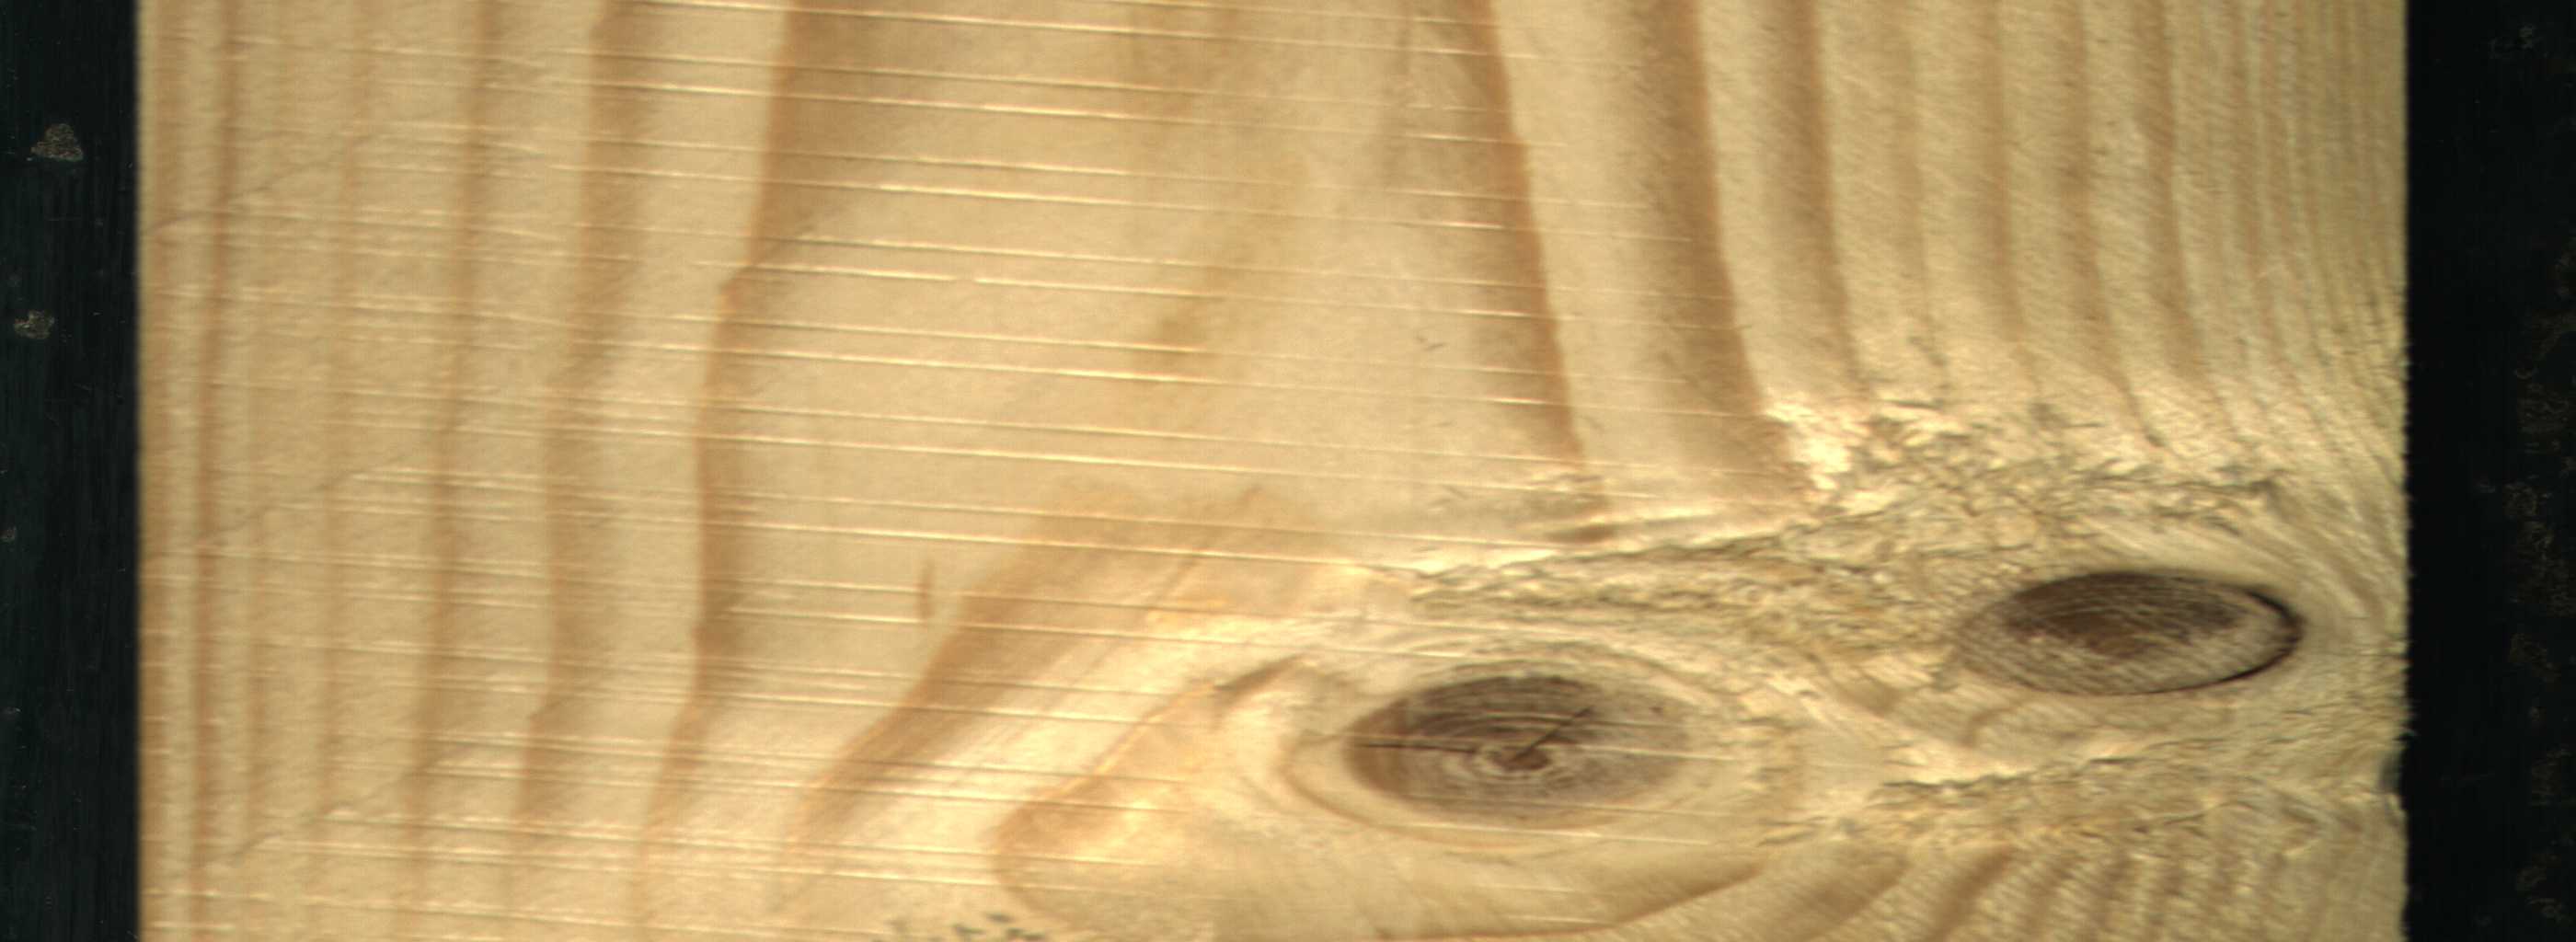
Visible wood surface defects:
knot_with_crack
Dead_Knot
Live_Knot